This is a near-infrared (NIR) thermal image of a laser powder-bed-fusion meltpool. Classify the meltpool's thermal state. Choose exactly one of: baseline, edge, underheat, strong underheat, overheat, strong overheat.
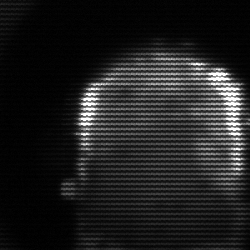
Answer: baseline